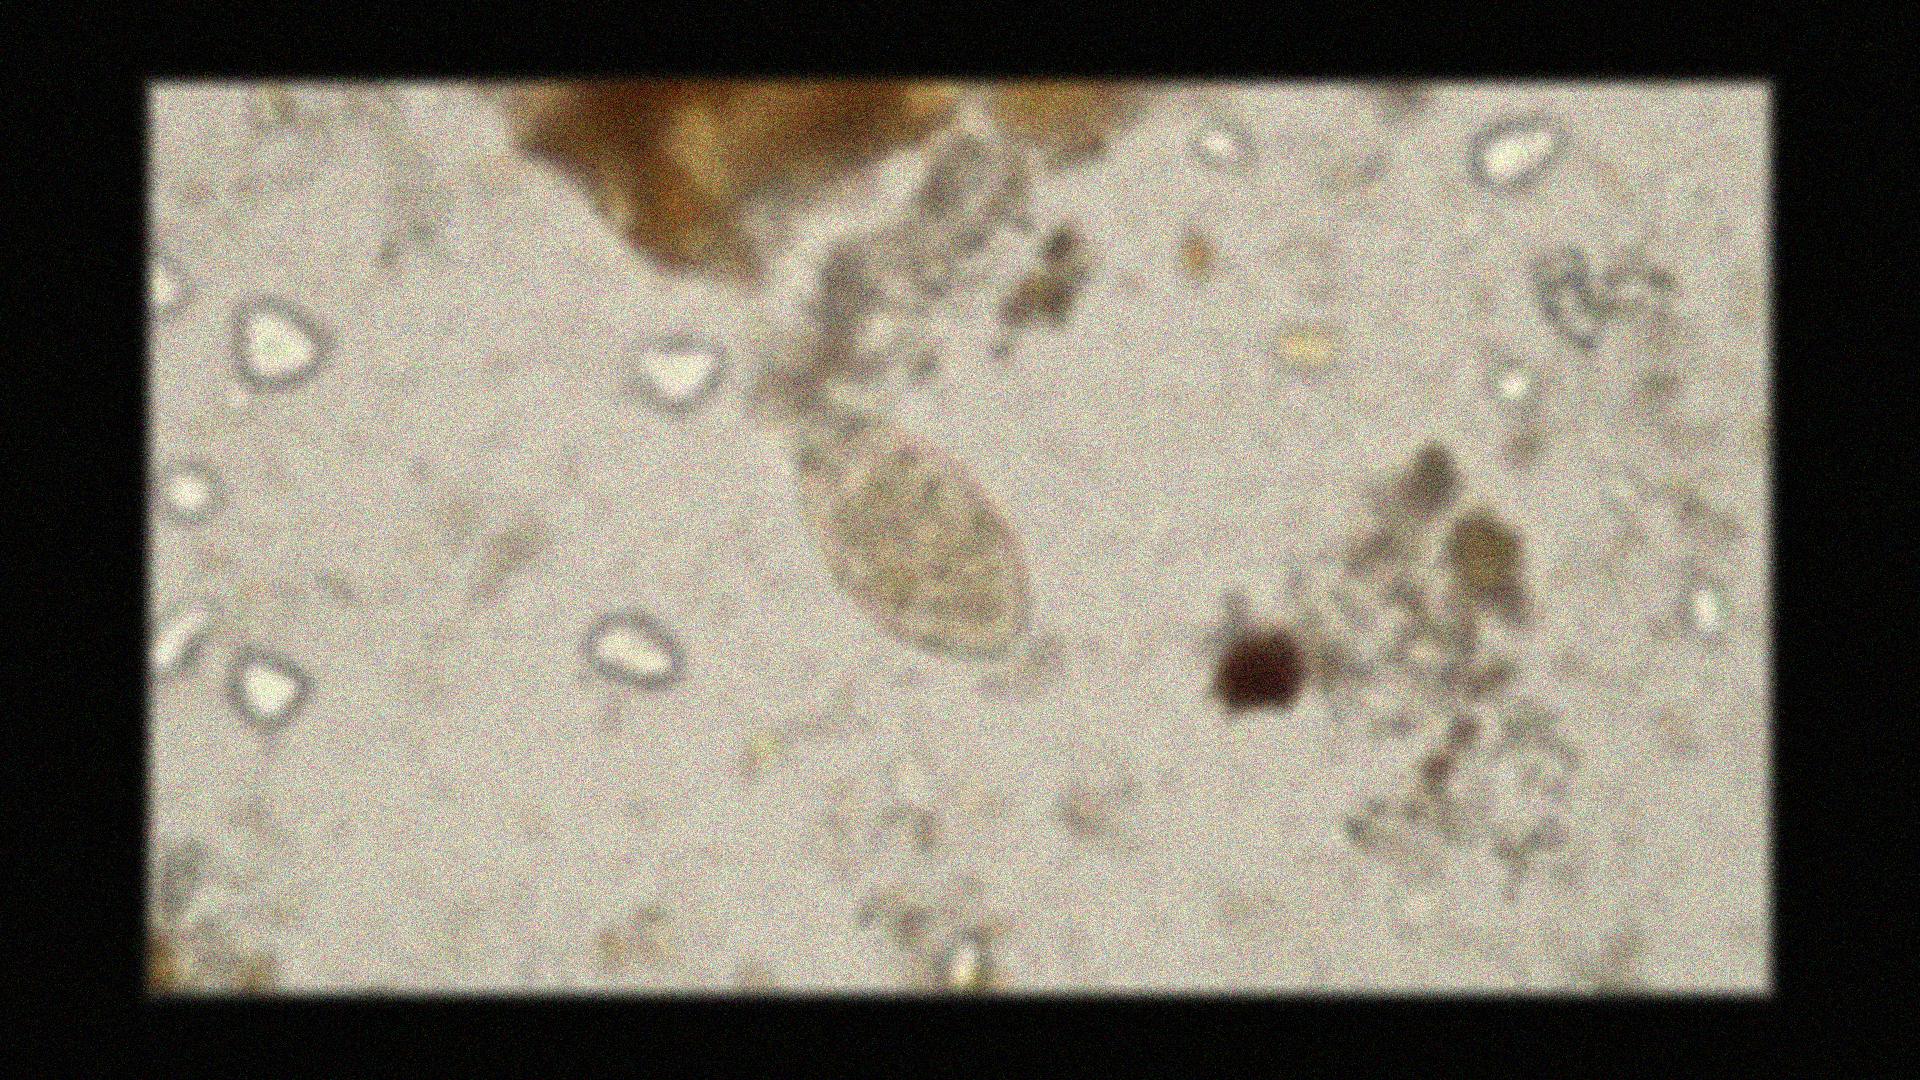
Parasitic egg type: Fasciolopsis buski